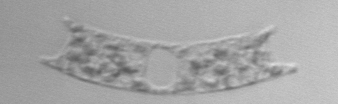
Label: Eucampia